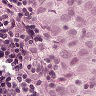
Metastatic tissue present: yes